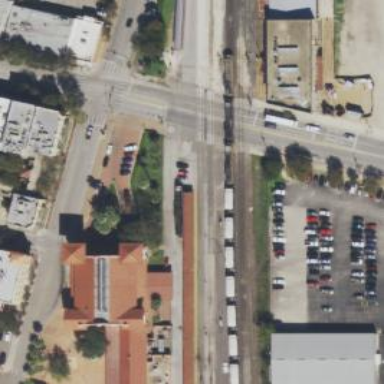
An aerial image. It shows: Railway siding for service.